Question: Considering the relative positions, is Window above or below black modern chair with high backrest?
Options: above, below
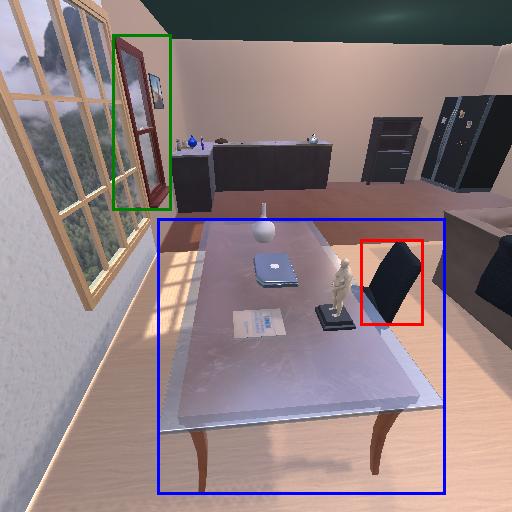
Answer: above